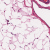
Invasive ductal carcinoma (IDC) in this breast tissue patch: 0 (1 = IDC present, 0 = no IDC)